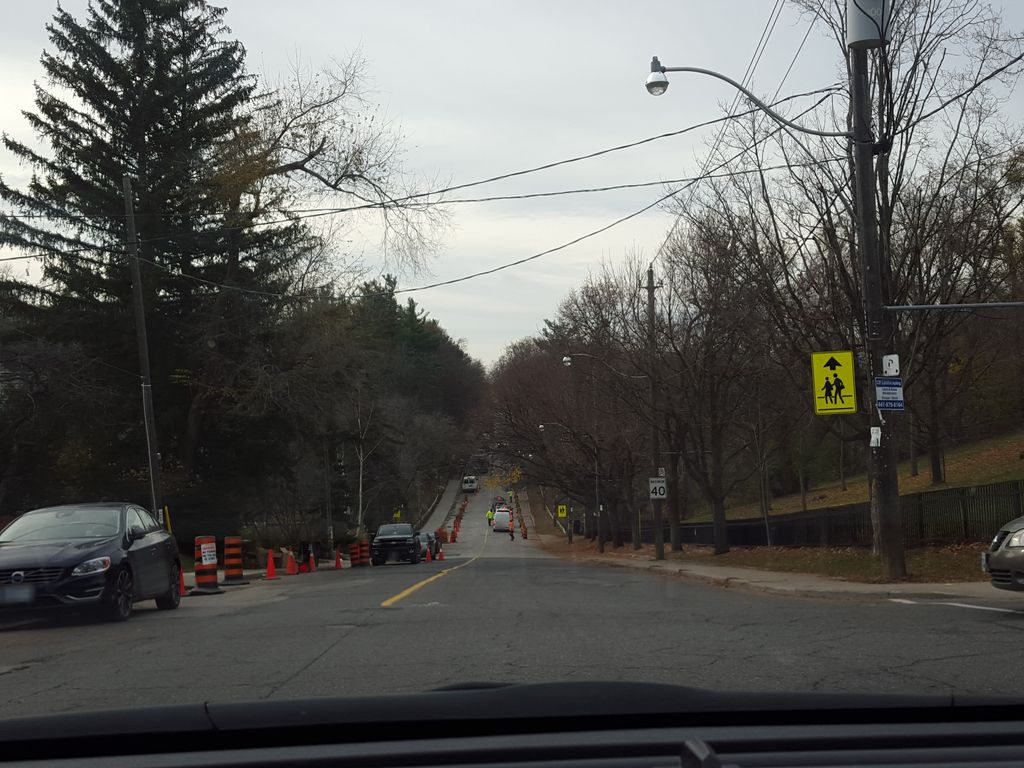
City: toronto